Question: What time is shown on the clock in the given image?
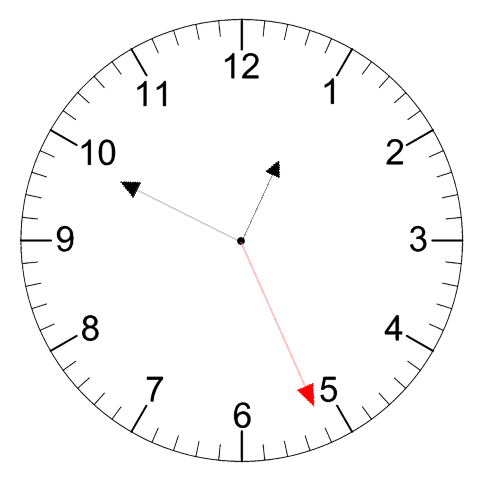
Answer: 12:49:26